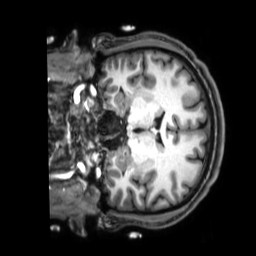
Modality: T1w
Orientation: coronal